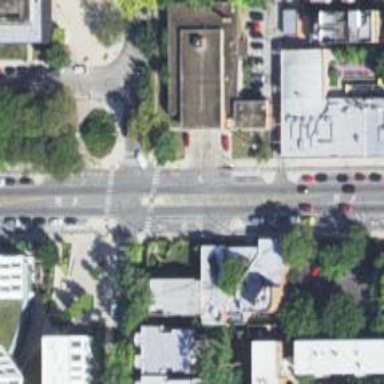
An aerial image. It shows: Footway with traffic island in the middle of the road.